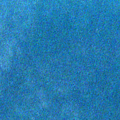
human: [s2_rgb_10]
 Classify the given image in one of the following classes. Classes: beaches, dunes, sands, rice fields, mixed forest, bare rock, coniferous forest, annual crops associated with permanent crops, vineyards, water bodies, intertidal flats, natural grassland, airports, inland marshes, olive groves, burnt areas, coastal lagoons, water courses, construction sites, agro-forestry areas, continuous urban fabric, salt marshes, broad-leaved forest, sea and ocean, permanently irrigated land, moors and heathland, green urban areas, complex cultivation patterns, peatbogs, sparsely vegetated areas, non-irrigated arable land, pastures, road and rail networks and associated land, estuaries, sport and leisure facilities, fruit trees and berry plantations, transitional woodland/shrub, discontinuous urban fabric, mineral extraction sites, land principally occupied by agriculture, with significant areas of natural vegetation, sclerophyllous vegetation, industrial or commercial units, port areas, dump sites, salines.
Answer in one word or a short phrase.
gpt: sea and ocean